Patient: sex F, age 67
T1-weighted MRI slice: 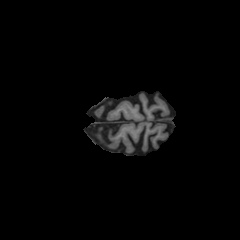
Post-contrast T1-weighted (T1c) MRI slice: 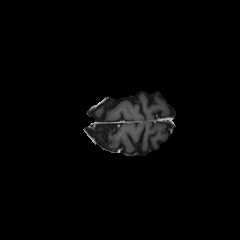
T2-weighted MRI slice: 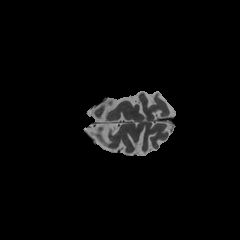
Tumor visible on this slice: no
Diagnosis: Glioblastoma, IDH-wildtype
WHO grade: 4